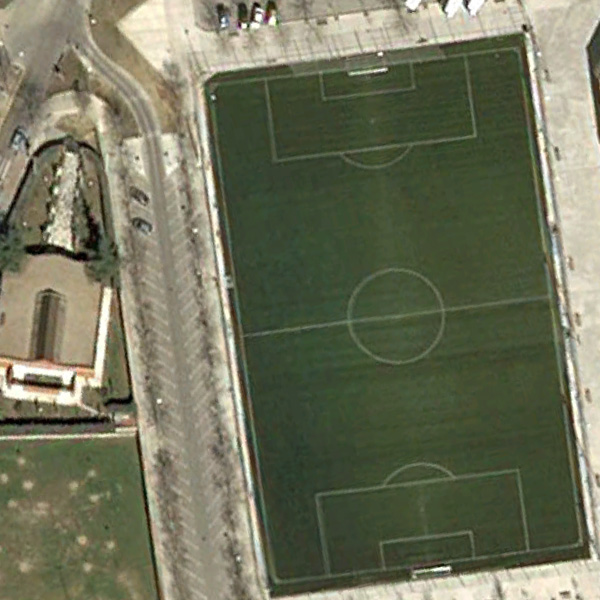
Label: Playground